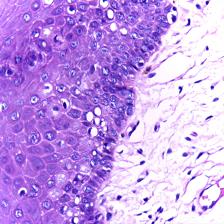
Diagnosis: Normal